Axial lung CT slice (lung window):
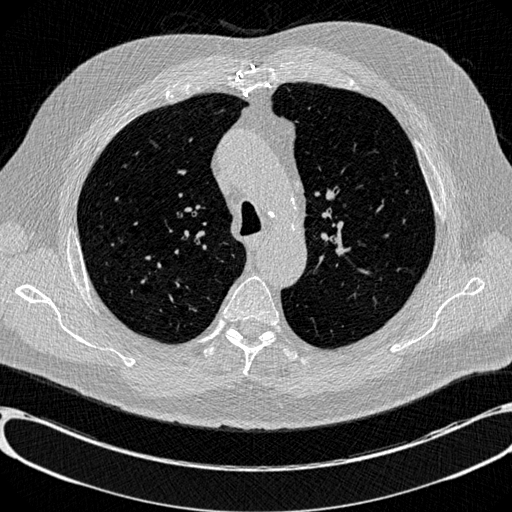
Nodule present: no